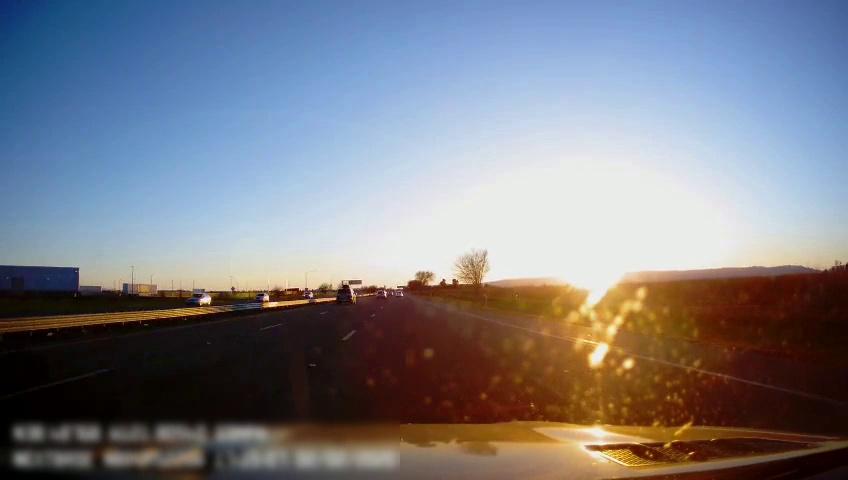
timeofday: Day
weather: Sunny
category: Drivable Space
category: Vehicles | SUV
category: Vehicles | SUV
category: Vehicles | SUV
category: Vehicles | SUV
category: Vehicles | Car
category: Lanes | Alternate Lane
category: Lanes | Alternate Lane
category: Lanes | Current Lane
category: Lanes | Alternate Lane